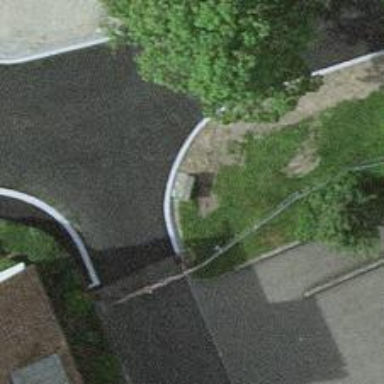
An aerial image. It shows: Street cabinet.